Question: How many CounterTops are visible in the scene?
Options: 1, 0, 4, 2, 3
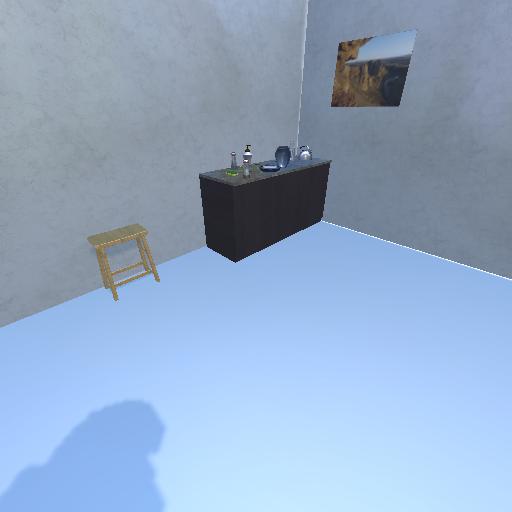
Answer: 1